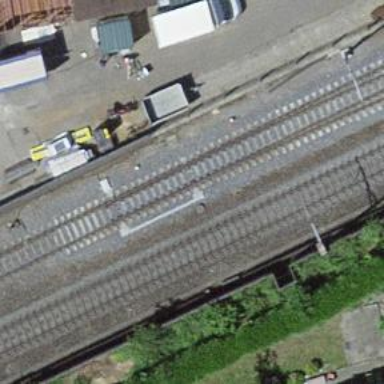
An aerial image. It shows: Railway switch.